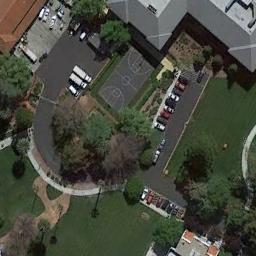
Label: basketball_court